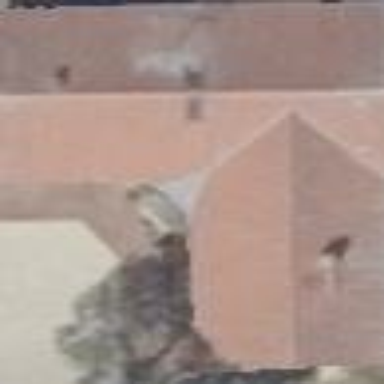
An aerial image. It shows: Gabled building.